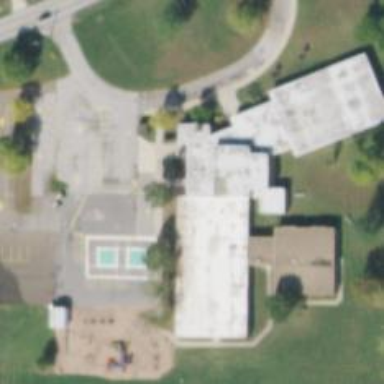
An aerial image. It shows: School.